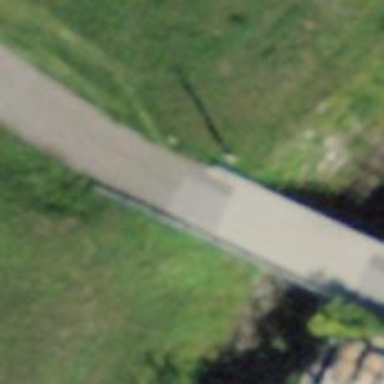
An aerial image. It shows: Residential road with bridge.